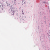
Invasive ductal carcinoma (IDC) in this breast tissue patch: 1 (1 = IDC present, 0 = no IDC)